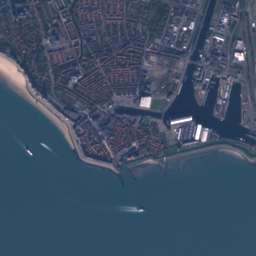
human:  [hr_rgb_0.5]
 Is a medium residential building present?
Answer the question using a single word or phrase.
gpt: yes

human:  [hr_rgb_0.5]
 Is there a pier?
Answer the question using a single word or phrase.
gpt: yes

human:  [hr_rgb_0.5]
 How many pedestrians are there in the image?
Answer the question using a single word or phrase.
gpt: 8

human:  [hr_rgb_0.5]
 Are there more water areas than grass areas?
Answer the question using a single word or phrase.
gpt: no

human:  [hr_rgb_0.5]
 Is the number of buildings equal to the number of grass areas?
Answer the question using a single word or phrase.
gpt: no

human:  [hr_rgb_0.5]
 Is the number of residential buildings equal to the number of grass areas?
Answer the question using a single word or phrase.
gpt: no

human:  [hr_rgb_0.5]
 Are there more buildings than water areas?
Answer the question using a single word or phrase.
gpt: yes

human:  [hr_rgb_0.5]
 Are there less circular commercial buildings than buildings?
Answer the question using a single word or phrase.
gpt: yes

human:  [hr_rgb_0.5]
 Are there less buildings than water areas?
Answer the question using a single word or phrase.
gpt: no

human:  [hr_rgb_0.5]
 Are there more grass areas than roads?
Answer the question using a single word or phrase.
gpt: no

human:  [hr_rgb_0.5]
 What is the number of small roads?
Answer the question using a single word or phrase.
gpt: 1411

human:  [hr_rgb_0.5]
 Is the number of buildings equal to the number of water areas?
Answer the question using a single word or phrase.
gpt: no

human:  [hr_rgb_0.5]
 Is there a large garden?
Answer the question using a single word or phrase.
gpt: no

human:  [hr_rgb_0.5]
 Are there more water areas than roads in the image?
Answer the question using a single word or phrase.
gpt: no

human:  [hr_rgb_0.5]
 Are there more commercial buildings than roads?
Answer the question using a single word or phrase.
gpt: no

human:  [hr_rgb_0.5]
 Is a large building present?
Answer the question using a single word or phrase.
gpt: yes

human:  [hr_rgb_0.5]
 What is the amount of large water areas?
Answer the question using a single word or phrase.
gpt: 9

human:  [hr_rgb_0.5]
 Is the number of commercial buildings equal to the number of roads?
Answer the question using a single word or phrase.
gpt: no

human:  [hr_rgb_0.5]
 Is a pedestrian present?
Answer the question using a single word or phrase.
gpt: yes

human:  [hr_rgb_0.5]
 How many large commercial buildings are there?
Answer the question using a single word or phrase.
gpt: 9

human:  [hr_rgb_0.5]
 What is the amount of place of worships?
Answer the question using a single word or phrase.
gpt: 3

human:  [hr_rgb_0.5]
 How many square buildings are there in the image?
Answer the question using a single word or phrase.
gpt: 8

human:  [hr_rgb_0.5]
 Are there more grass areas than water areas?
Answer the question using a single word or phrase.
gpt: yes

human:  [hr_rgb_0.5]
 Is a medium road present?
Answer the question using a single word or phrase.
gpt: no

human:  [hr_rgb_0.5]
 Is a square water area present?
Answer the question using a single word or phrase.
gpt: no

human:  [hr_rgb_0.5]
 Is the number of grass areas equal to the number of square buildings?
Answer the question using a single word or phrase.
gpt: no

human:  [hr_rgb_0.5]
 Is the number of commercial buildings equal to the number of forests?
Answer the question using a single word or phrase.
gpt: no

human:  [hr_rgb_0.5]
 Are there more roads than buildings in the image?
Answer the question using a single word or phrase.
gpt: no

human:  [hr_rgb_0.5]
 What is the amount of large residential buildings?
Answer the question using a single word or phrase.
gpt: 6

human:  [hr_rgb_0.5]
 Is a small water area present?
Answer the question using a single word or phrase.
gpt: yes

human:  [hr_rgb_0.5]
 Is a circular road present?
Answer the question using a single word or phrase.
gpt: no

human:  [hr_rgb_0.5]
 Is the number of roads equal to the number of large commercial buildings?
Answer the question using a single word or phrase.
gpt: no

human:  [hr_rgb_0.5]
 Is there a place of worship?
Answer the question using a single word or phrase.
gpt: yes

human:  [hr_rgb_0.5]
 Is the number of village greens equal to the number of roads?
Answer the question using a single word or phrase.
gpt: no

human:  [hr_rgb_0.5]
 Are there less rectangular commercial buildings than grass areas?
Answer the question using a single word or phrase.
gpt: yes

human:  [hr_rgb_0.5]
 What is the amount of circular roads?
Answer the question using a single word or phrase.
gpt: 0